Interaction volume radius: 10 \u00c5
Interaction volume height: 15 \u00c5
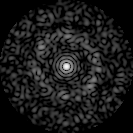
Disorder parameter: 0.8385